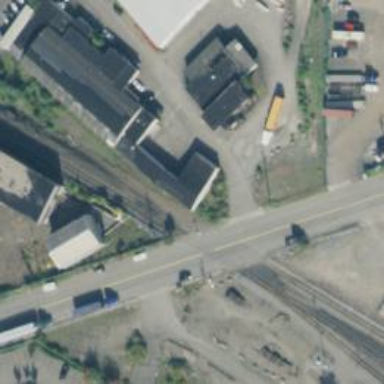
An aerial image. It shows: Level crossing along the railway.